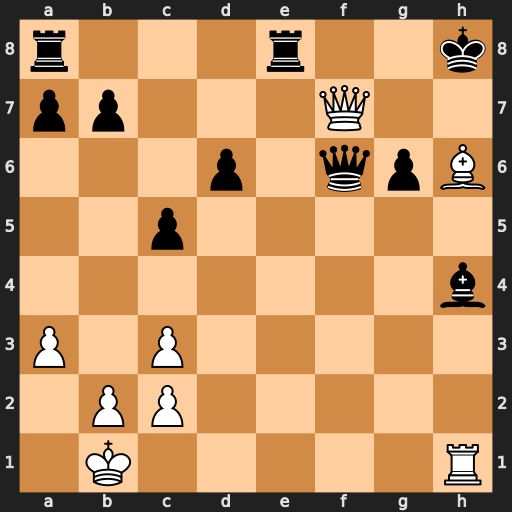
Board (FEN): r3r2k/pp3Q2/3p1qpB/2p5/7b/P1P5/1PP5/1K5R
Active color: w
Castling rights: -
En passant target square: -
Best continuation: Bg7+ Qxg7 Rxh4+ Qh7 Rxh7#